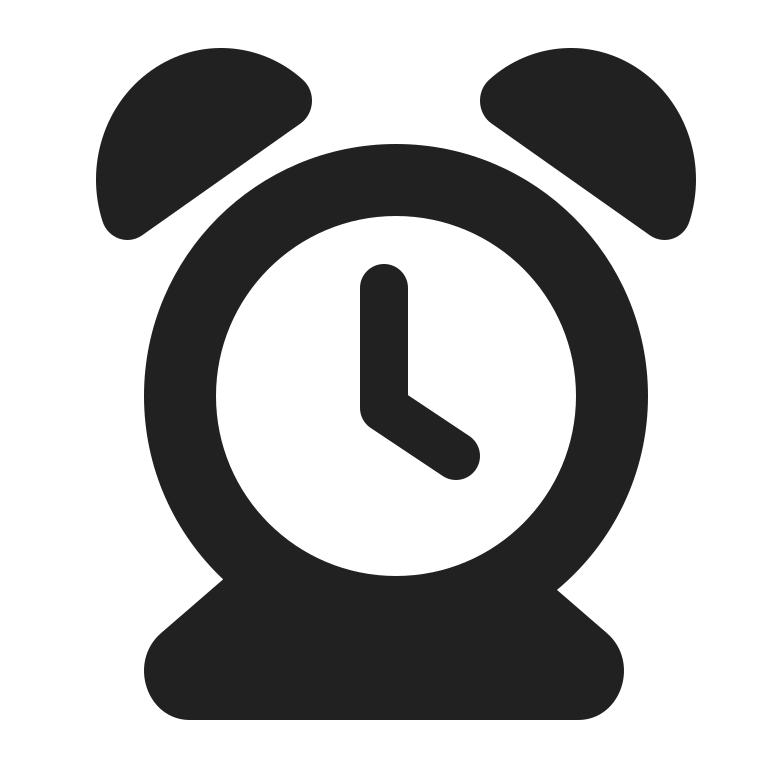
alarm clock high contrast